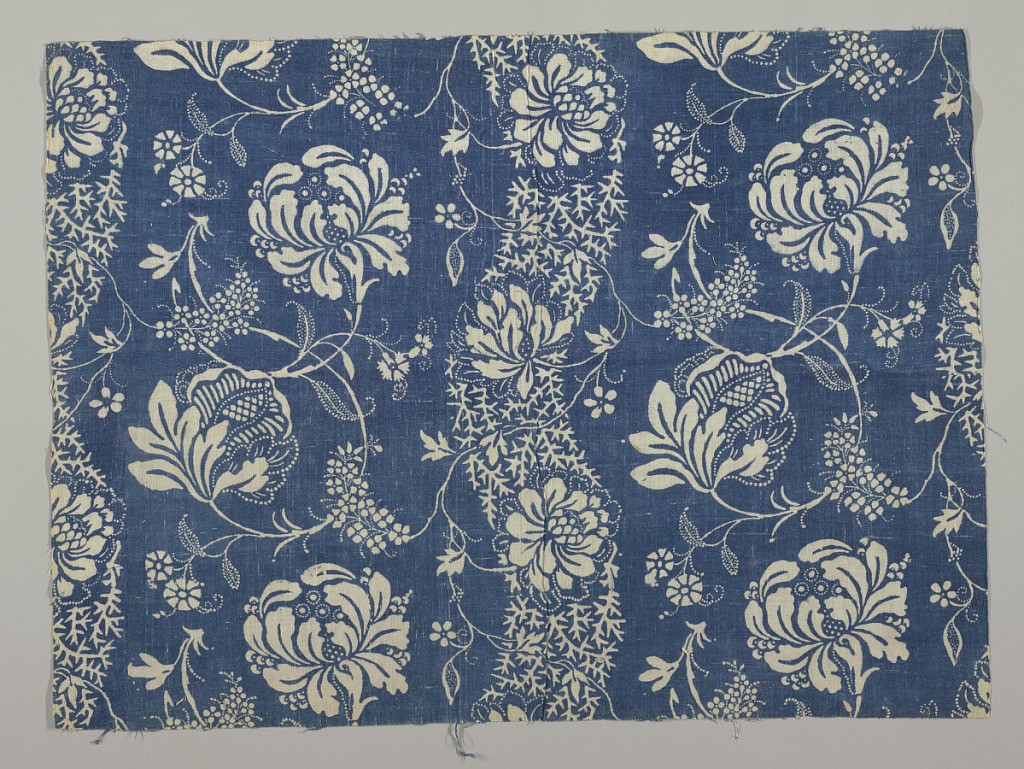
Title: Fragment
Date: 18th century
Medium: cotton Technique: plain weave foundation. block-printed: a resist medium. Dyed blue.
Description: Alternation of a slightly curving with a fine flowering vine superposed on it with units containing two peony-like flowers.